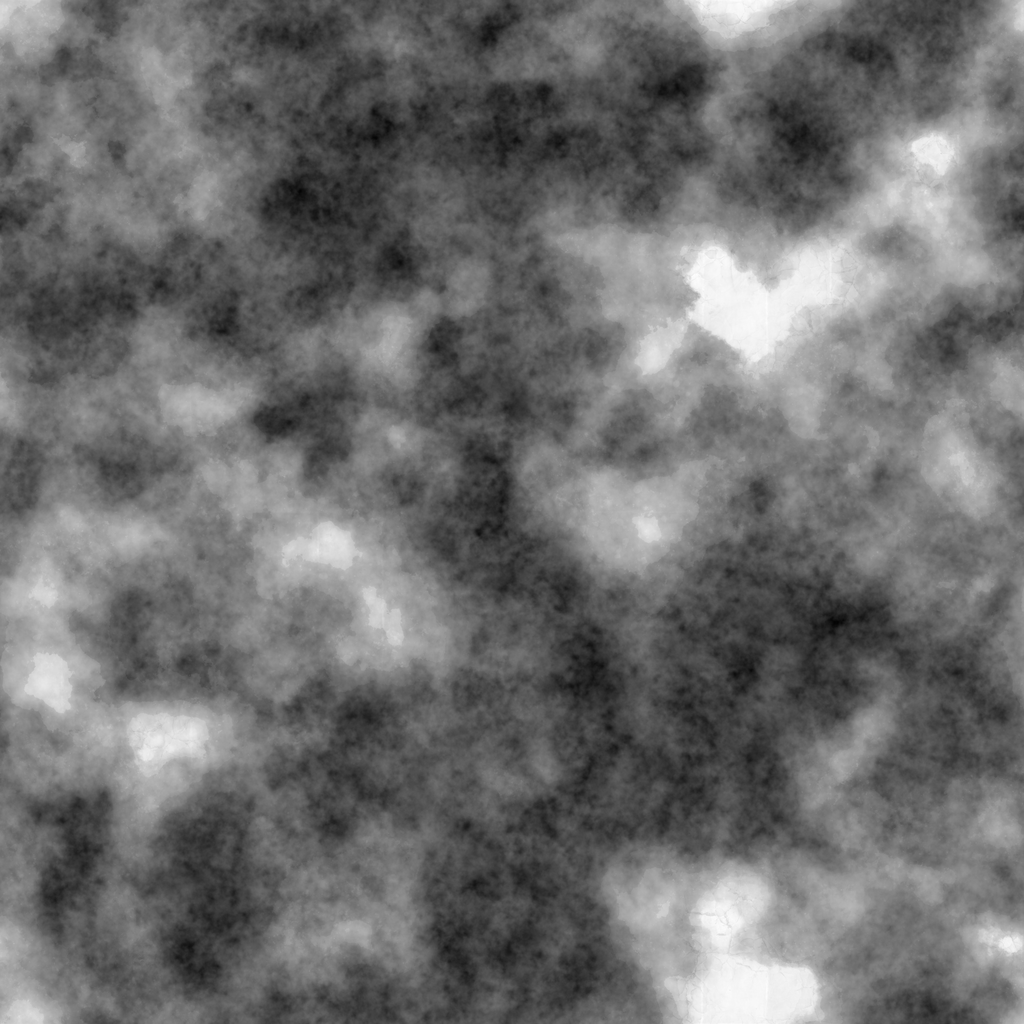
Texture map type: Displacement